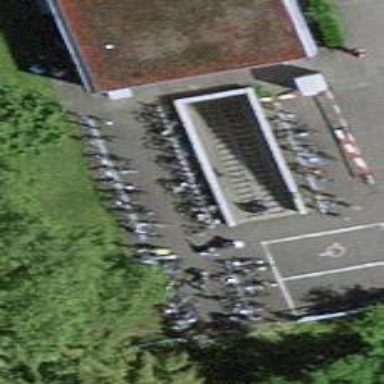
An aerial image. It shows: Bicycle parking facility.